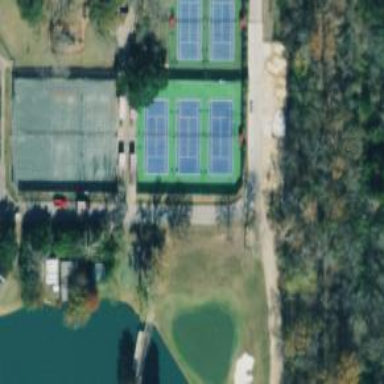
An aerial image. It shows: Tennis court in leisure pitch.